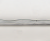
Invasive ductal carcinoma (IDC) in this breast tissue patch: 0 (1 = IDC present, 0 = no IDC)